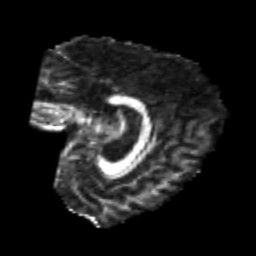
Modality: FA
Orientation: sagittal
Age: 22
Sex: male
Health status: healthy
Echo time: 0.074 s